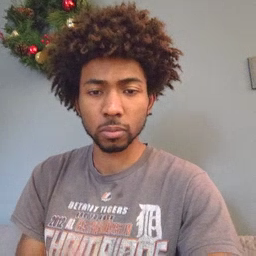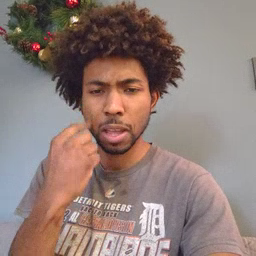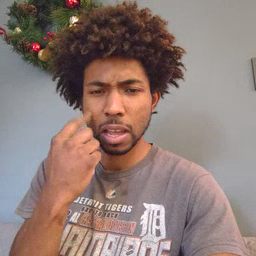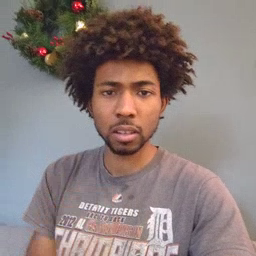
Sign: cry